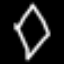
Label: diamond